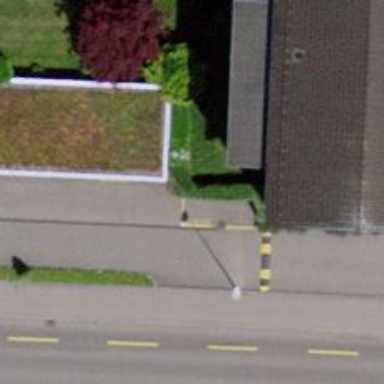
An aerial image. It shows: Hedge acting as barrier.